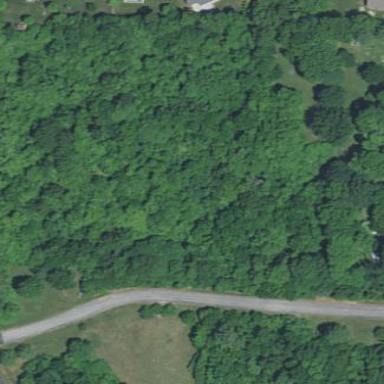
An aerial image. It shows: Forest area.